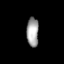
Tissue: lung
Cell type: Fibroblasts
Senescence score: 0.5587
Nuclear area (px): 343
Mean DAPI intensity: 161.843